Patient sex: M
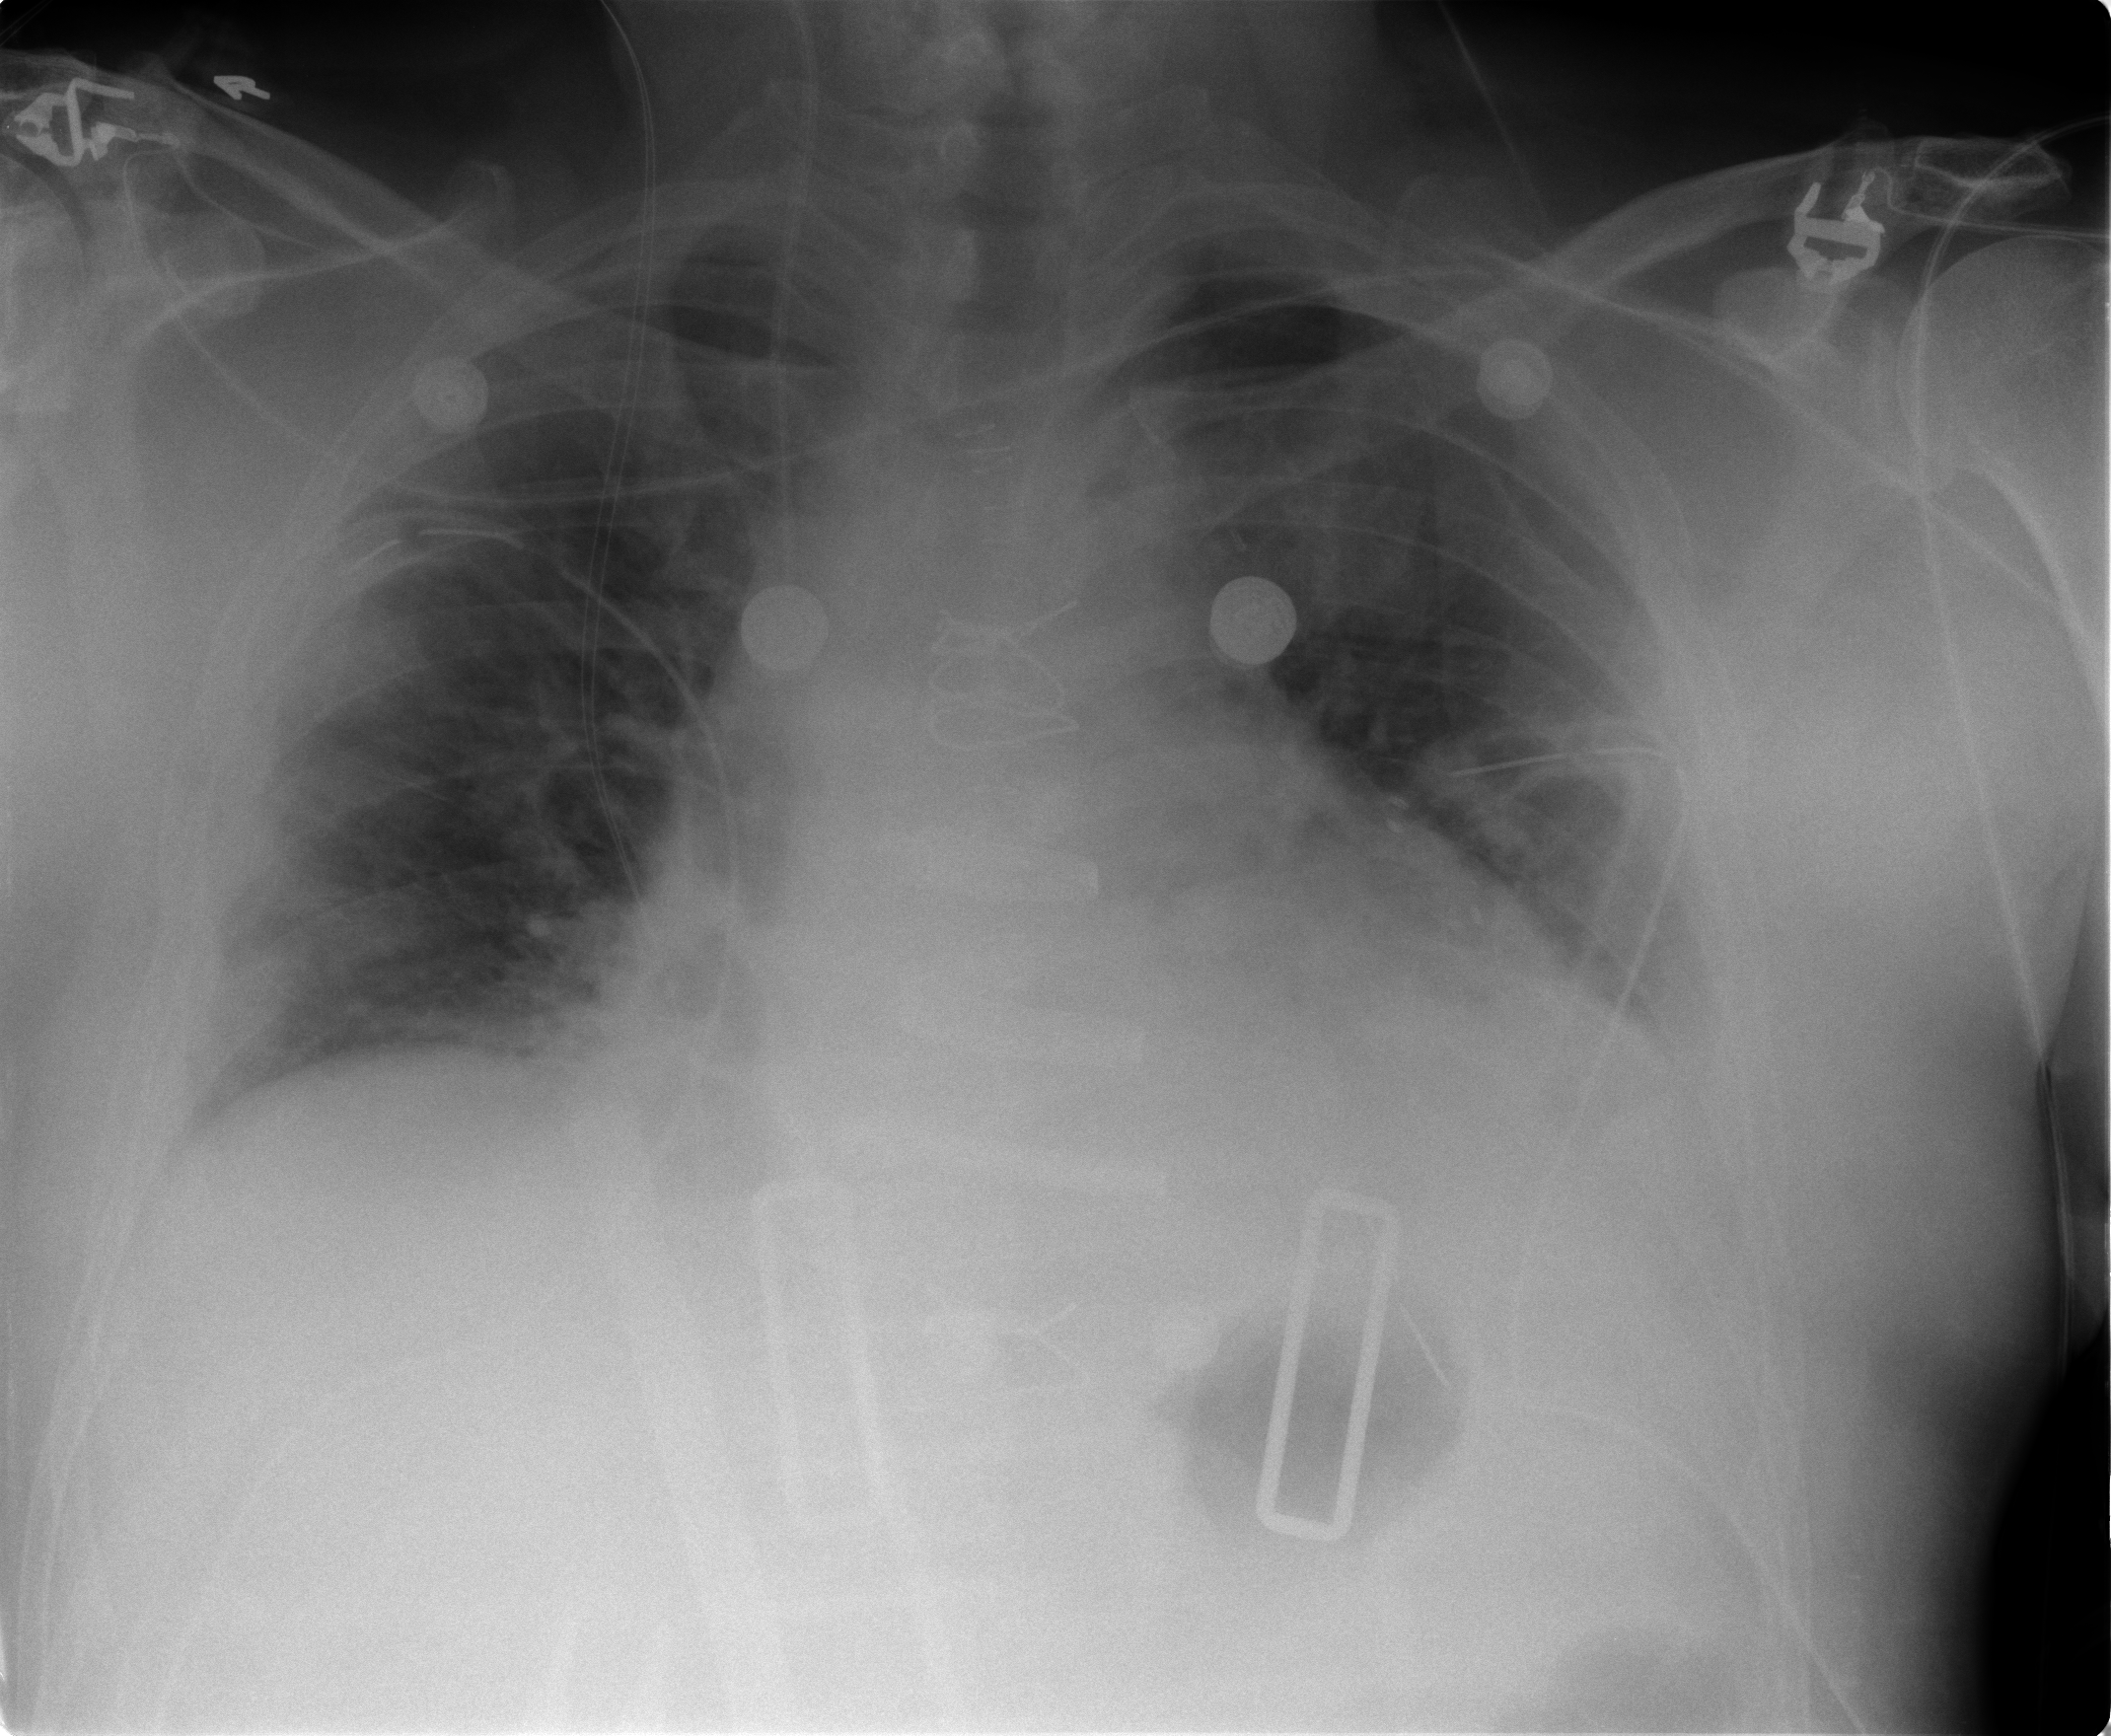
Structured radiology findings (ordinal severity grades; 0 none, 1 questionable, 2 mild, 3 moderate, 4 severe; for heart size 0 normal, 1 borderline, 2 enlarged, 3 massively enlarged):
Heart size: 2
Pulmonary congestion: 1
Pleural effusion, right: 0
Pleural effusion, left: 2
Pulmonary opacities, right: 0
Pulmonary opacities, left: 0
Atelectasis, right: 2
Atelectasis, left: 2